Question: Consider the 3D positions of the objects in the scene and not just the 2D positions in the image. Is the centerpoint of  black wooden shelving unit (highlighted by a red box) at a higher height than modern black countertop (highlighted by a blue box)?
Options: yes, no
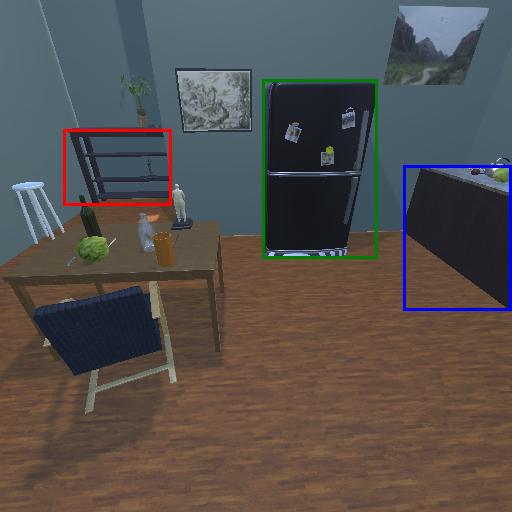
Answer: yes